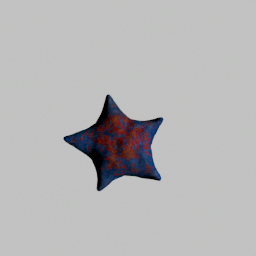
Label: animals